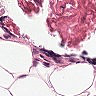
Metastatic tissue present: no